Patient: sex M, age 64
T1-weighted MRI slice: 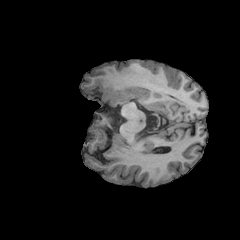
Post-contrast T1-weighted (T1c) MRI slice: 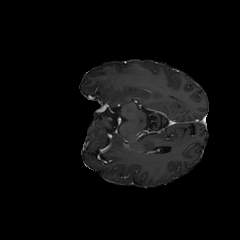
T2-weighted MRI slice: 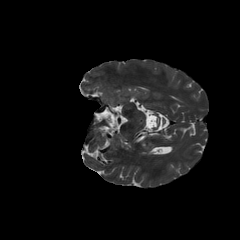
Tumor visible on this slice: no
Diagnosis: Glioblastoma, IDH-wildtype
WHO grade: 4